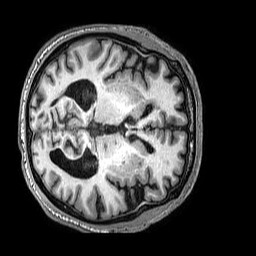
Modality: T1w
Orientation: axial
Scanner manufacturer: philips
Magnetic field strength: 3 T
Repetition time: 0.006772 s
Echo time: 0.003116 s